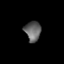
Tissue: lung
Cell type: Others
Senescence score: 0.2291
Nuclear area (px): 318
Mean DAPI intensity: 98.667